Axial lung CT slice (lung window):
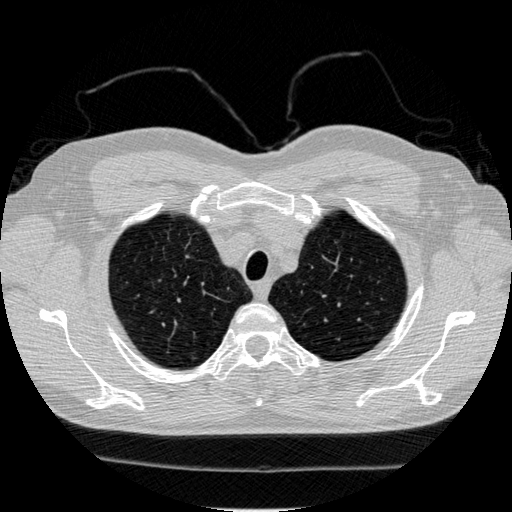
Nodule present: no